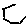
Label: hexagon